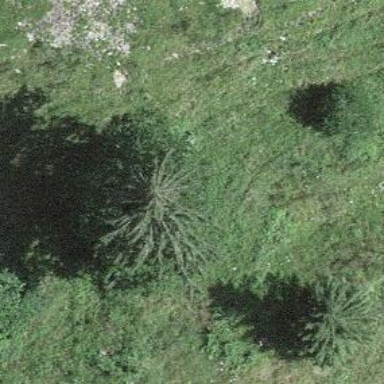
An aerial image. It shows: Single tag "natural: tree."